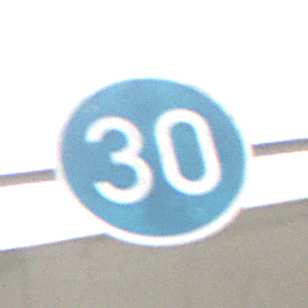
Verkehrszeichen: VorgeschriebeneMindestgeschwindigkeit
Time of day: Midday
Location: Roofed (Urban)
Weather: Overcast
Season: NotSpecified
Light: Artificial